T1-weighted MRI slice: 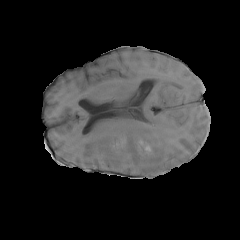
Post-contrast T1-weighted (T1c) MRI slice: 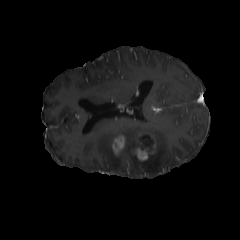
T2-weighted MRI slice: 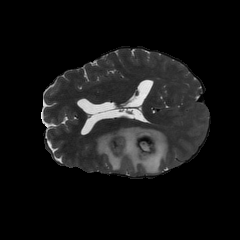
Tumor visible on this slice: yes